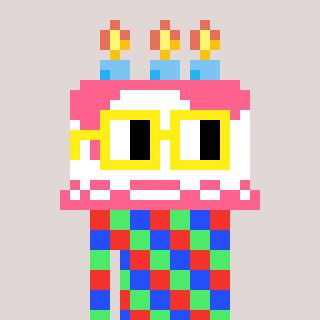
a pixel art character with square yellow glasses, a cake-shaped head and a grayscale-colored body on a warm background